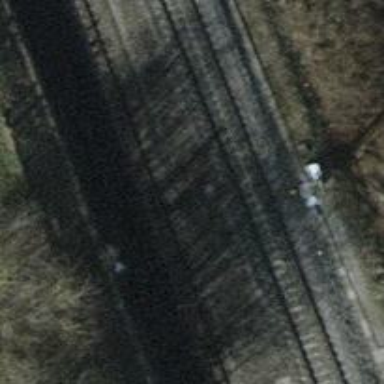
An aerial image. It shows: Railway signal.